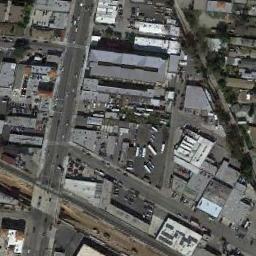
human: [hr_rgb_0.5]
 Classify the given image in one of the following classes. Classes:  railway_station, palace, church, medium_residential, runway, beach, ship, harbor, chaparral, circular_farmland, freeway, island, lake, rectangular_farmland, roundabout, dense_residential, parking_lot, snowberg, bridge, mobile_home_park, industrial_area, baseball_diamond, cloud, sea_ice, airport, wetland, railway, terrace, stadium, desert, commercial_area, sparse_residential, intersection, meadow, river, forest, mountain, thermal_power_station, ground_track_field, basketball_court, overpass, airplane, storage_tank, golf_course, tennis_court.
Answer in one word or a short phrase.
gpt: industrial_area